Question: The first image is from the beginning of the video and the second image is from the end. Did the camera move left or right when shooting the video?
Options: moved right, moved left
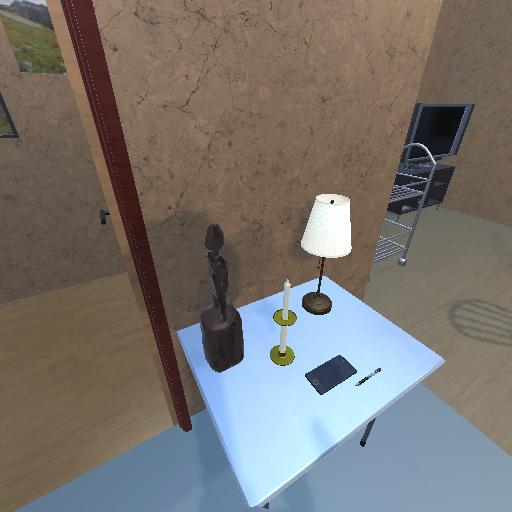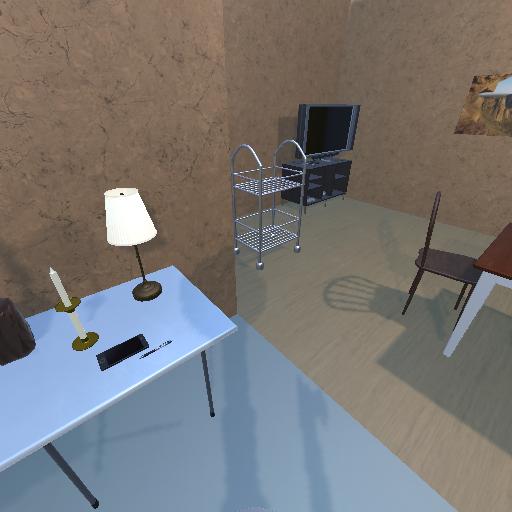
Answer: moved right